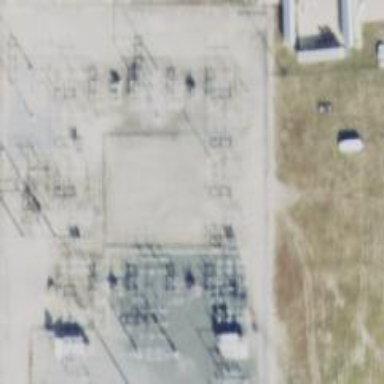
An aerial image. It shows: Switch used for power control.